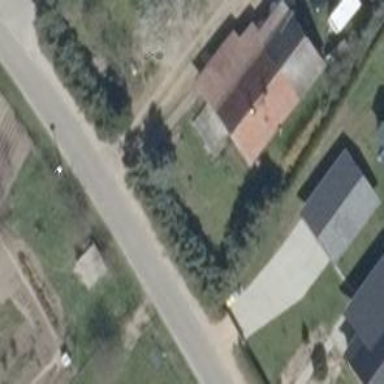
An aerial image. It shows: Simple house.